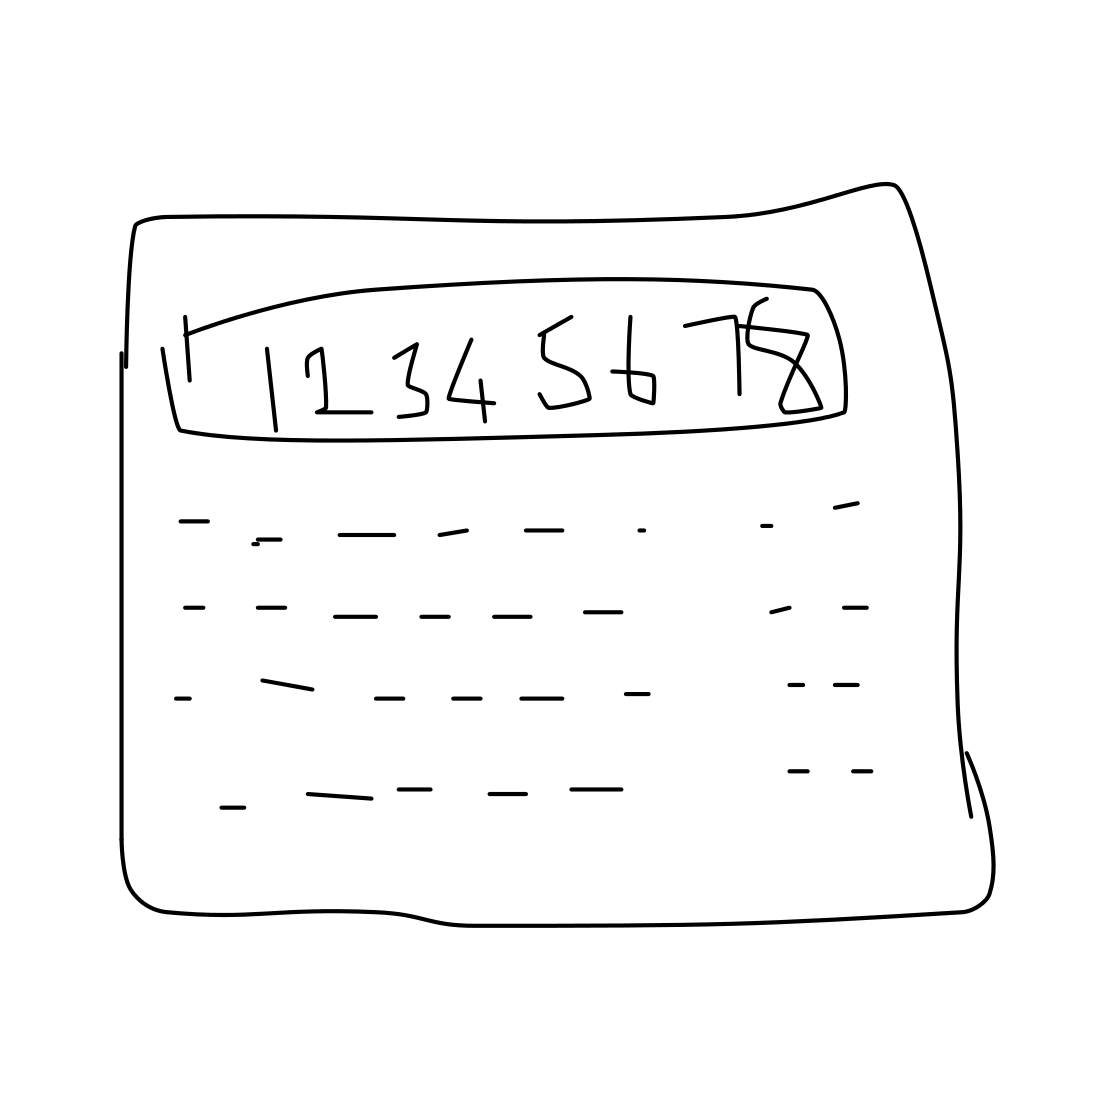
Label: calculator